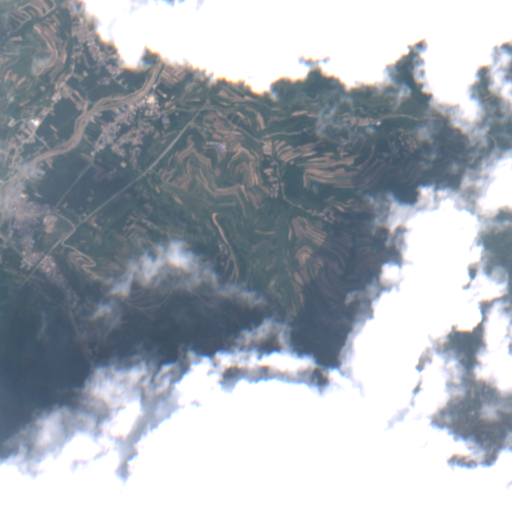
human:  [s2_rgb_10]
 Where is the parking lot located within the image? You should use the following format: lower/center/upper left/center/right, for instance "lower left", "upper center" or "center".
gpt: The parking lot is located in the lower right of the image.
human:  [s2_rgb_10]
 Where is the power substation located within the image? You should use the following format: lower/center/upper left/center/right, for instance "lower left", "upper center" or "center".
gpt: The power substation is located in the upper left of the image.
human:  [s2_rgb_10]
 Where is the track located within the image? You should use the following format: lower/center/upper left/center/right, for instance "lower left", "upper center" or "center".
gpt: There is no track in the image.